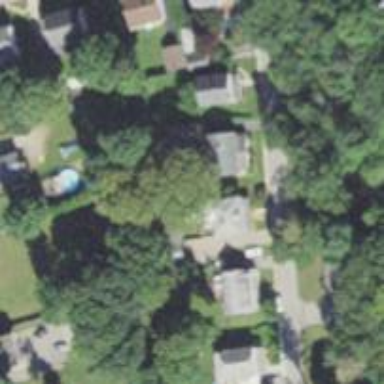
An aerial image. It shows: Residential driveway serving as service road.